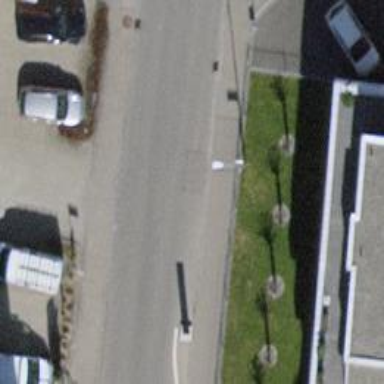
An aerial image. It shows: Bus stop with platform for public transport.